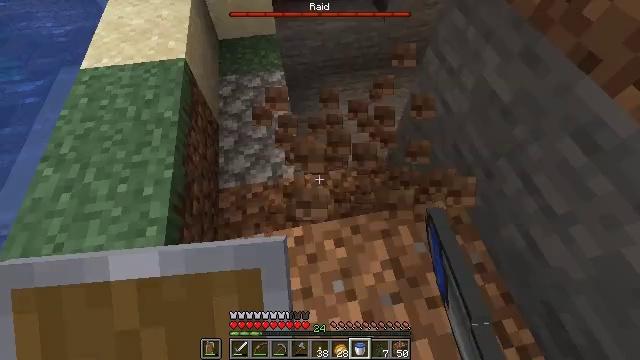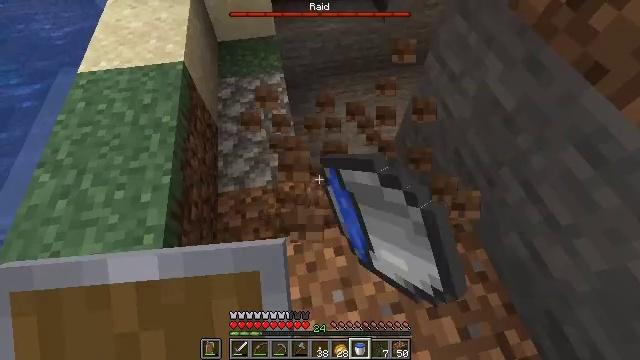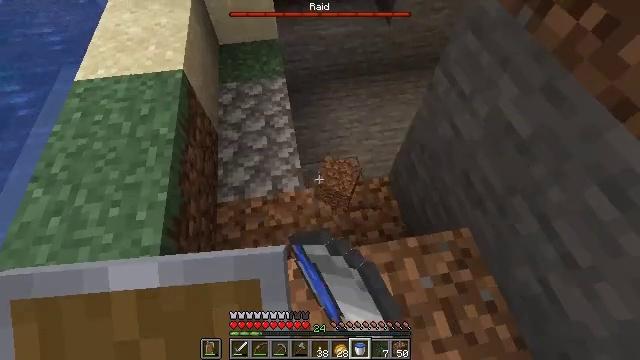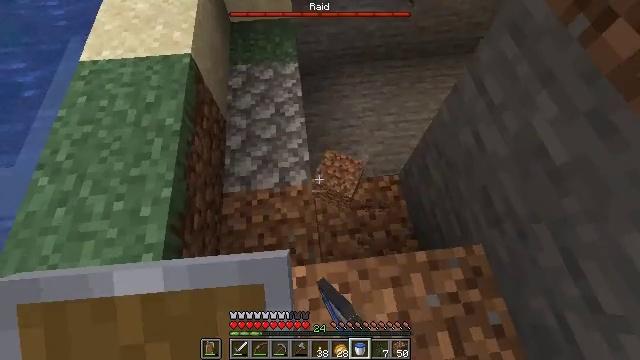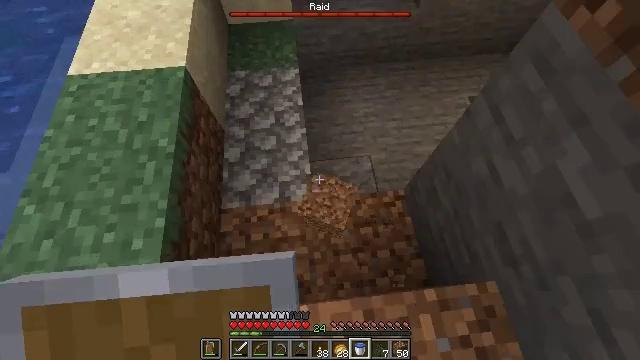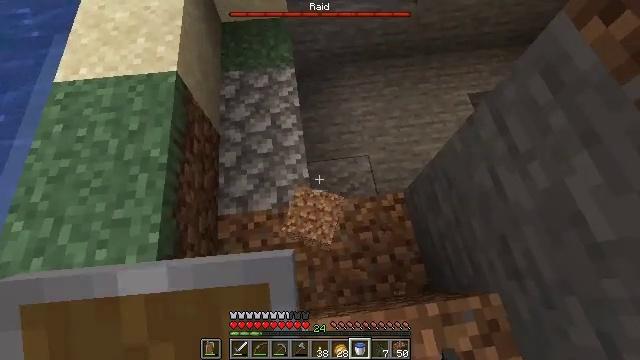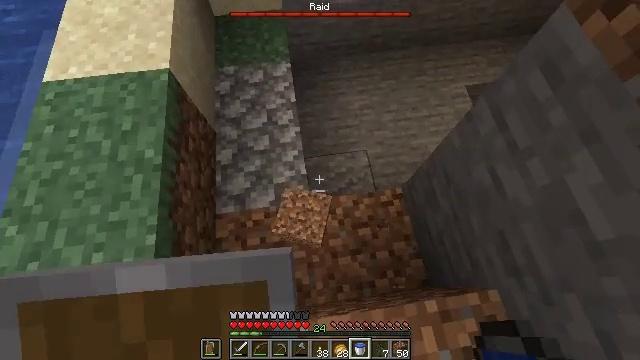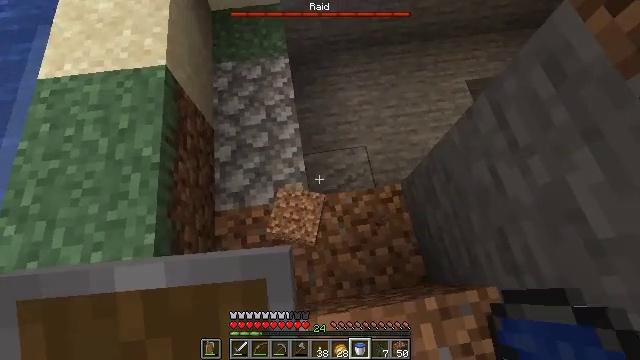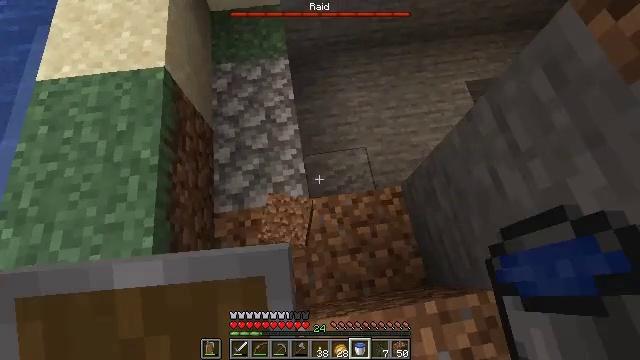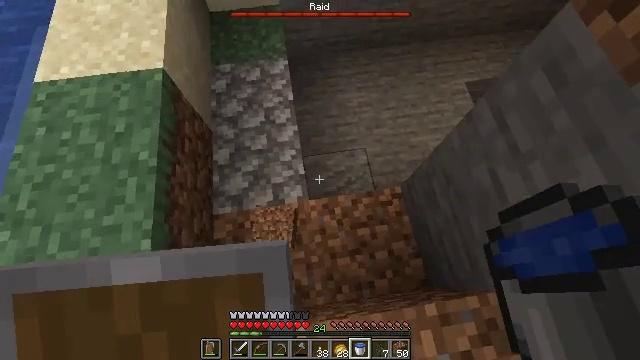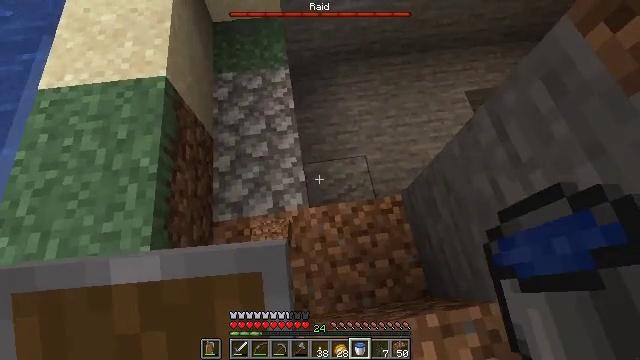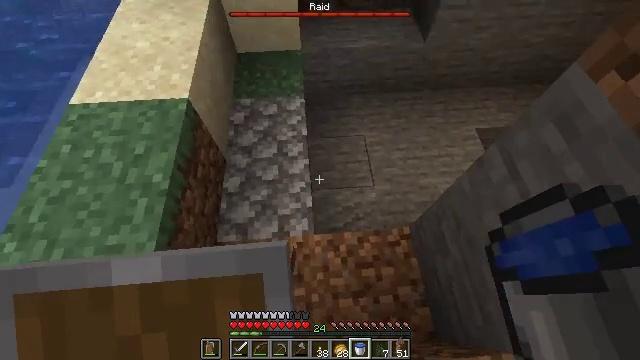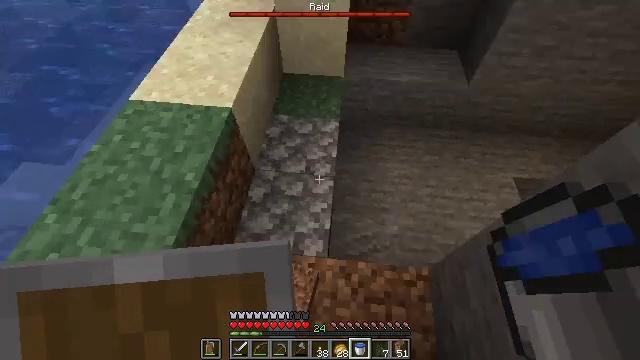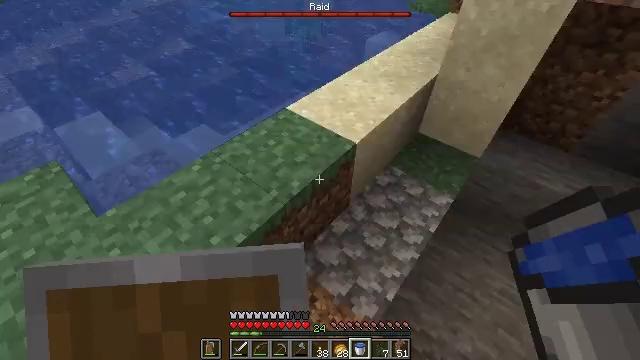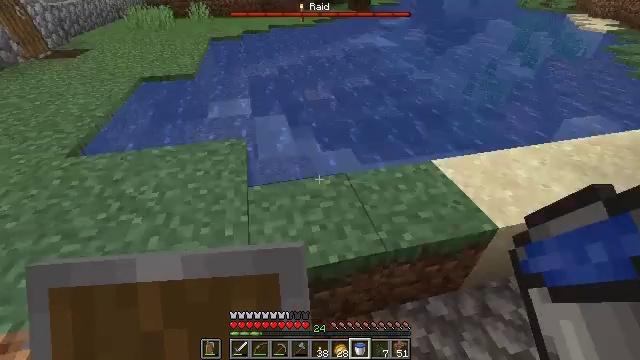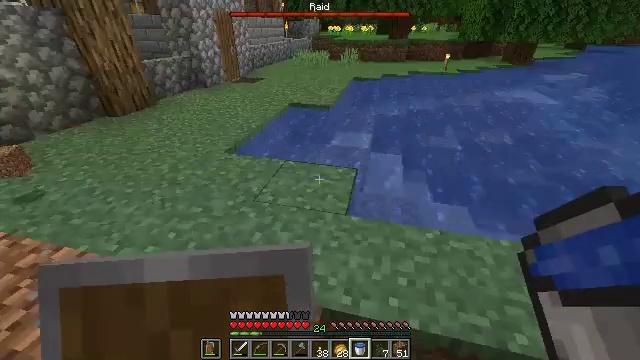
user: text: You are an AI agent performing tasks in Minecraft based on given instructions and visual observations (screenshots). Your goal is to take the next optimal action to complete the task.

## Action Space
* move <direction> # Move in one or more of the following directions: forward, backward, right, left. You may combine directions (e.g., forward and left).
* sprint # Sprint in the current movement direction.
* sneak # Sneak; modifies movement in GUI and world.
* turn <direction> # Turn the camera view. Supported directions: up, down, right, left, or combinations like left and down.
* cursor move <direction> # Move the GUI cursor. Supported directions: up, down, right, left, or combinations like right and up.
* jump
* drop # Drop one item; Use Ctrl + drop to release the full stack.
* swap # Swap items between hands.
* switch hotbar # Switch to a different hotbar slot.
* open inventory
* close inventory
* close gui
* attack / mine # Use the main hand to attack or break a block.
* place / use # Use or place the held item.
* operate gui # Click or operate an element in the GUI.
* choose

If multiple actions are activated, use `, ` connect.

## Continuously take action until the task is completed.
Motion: motion action
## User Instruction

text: Mine grass block from the ground.
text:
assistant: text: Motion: move forward, attack / mine
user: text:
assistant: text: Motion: move forward, attack / mine
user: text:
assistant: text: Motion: move forward, turn left and down
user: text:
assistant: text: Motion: move forward, turn down
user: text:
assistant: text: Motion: turn down
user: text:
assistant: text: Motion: turn right and down
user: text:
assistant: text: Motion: turn down
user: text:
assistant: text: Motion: no_op
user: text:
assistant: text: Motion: no_op
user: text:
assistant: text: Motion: turn up
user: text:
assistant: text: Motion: turn left and up
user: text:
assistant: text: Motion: turn left and up
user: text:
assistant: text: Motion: turn left and up
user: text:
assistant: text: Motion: turn left and up
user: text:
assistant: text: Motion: turn left and up
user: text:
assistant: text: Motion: turn left and up
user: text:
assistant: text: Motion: no_op
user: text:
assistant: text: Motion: no_op
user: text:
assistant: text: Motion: no_op
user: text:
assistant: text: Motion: no_op
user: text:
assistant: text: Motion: turn left and up
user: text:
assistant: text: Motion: move forward, turn left and up
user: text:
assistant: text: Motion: move forward, turn left and up
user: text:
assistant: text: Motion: move forward, turn left and up
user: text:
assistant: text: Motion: move forward
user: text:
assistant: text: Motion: move forward, sprint
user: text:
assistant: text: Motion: move forward, sprint
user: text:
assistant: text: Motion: move forward, sprint
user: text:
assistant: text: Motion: move forward
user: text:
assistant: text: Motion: move forward